Aerial crown-view tile of a tropical tree (Barro Colorado Island, Panama), acquired 20250217:
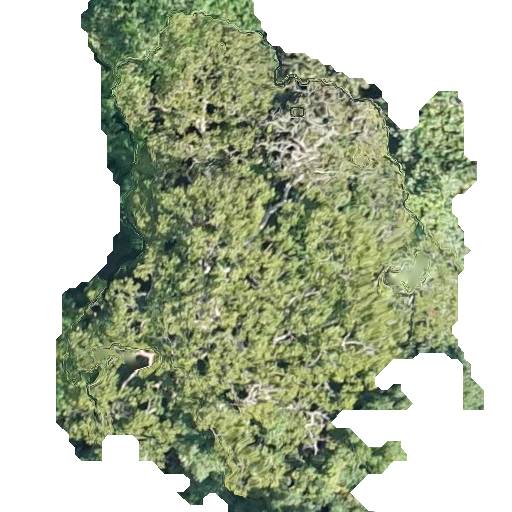
Species: Astronium graveolens
GBIF accepted scientific name: Astronium graveolens
Crown area: 243.652 m²